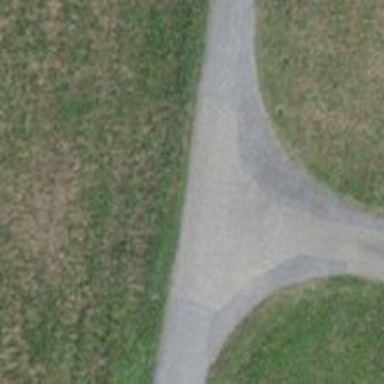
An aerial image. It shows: Well-maintained track road with grade 1 tracktype.